Question: There is a piece of pseudo code of a breadth first search on P.303 of OnLisp which is show below.
For the graph below, it will first process node 1, and then put node 2, 3 and 4 into the queue and then just iteratively call itself again.
Then, it will proceed with node 4, which is at the beginning of the queue. This in turn will put node 7 and 8 into beginning of the queue and so on.
Finally, the path it traversed will be 1->4->7-11->12->8->3->2->5->9->10->6 which is depth first search.
Am I wrong here?

'''
(define (path node1 node2)
(bf-path node2 (list (list node1))))
(define (bf-path dest queue)
(if (null? queue)
'@
(let* ((path (car queue))
(node (car path)))
(if (eq? node dest)
(cdr (reverse path))
(bf-path dest
(append (cdr queue)
(map (lambda (n)
(cons n path))
(neighbors node))))))))
'''
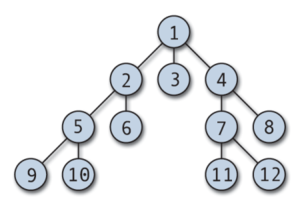
Answer: A breadth first search utilizes the first in, first out queue for elements it will traverse.
It should look at the first node '(1)', then grab its children '(2, 3, 4)' and populate a list in that order. Now look at the first element in the list and grab its children '(5, 6)' and add them to the end of the list of things to look at '(3, 4, 5, 6)'.
Keep repeating this on the first element only.
'''
3 -> (4, 5, 6)
4 -> (5, 6, 7, 8)
5 -> (6, 7, 8, 9, 10)
6 -> (7, 8 , 9, 10)
7 -> (8, 9, 10, 11, 12)
8 -> (9, 10, 11, 12)
9 -> (10, 11, 12)
10 -> (11, 12)
11 -> (12)
12 -> ()
'''
By doing first in, last out (looping on the most recently added element as you are doing), you create a depth first search.